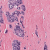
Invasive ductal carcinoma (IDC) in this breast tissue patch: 1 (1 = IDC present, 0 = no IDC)